Interaction volume radius: 5 \u00c5
Interaction volume height: 30 \u00c5
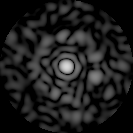
Disorder parameter: 0.8425